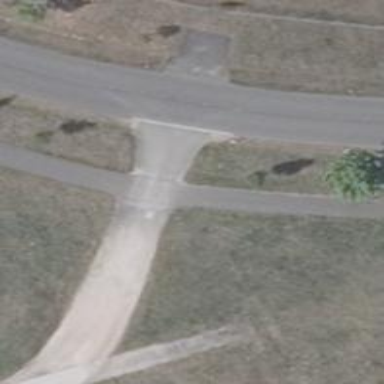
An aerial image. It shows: Asphalt path.